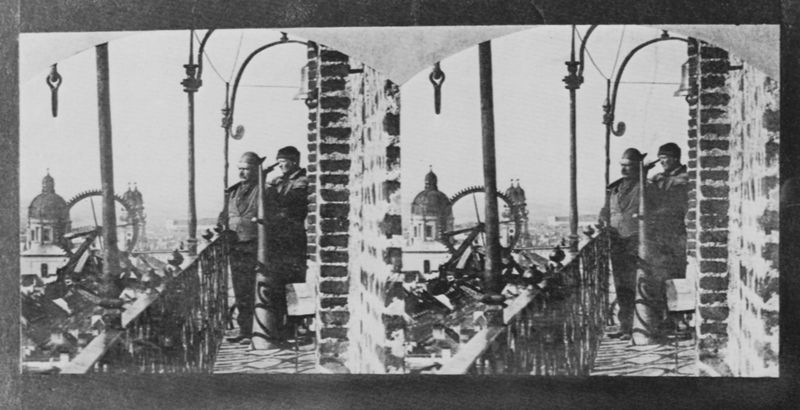
Titel: Die Feuerwächter auf dem Alten Peter
Künstler: Georg (Fotograf) Böttger
Standort: München
Institution: Stadtarchiv
Schlagwörter: dunkel, himmel, mann, schatten, weiß, landschaft, menschen, stadt, fenster, frau, grau, hell, hut, laterne, männer, schwarz, säulen, tisch, ausblick, dach, haus, zaun, anzug, mütze, wand, sehen, stehen, stein, steine, portrait, schauen, brüstung, gitter, kirche, turm, aussicht, balkon, ansicht, bogen, venedig, zwei, zuschauer, russland, dächer, mauer, ziegel, gelände, backstein, winter, bank, rand, rad, schutt, werft, kuppel, brandung, zerstörung, metall, geländer, betrachter, foto, fotografie, kirchtürme, photographie, stadtansicht, fussboden, eisen, maschine, haken, stangen, türme, münchen, dom, schwarz-weiss, photo, ziegelsteine, mauern, konstruktion, baldachin, ballustrade, fernrohr, abzug, streben, aufnahme, doppelt, doppel, strassenlaterne, leitungen, zeltdach, theatinerkirche, tambour, zahnrad, verzerrt, eisensäulen, riesenrad, doppelfoto, reparieren, zweimal, doppelbild, stereo, stereoskopie, savoyen, 2 männer, raumbild, 3d, dopelt, technik blick auf turm, adalaide, geländr, doppelnild, hiegel, arbeitplatz, dupla